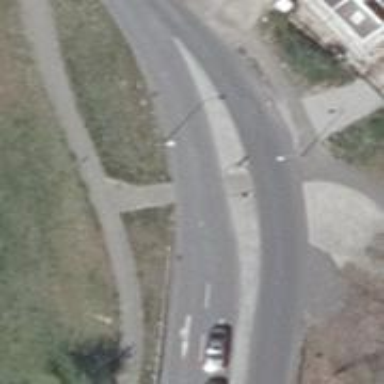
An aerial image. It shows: Asphalt road in residential area.